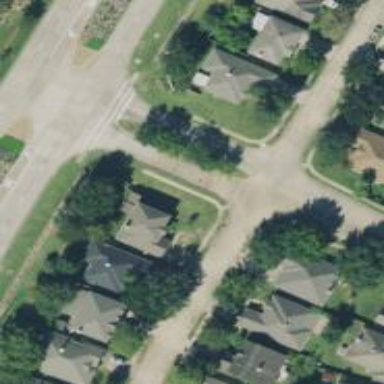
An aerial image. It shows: Residential road.